Aerial crown-view tile of a tropical tree (Barro Colorado Island, Panama), acquired 20250317:
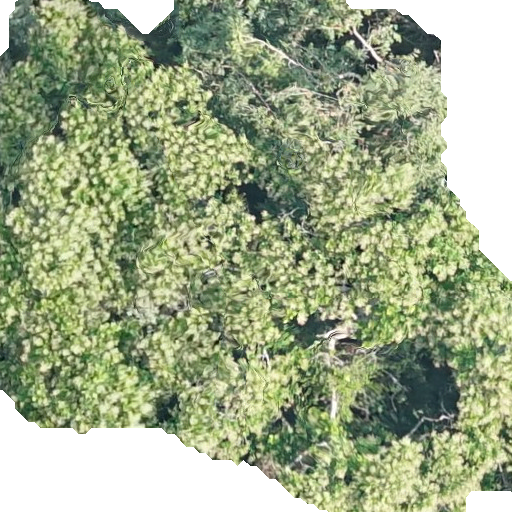
Species: Anacardium excelsum
GBIF accepted scientific name: Anacardium excelsum
Crown area: 363.649 m²